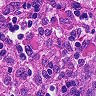
Metastatic tissue present: no